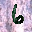
Label: 6